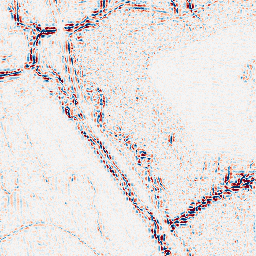
Category: wavelet
Decomposition family: wavelet_biorthogonal
Decomposition parameters: wavelet: bior4.4
level: 2
Upsampling method: sinc_hamming
Upsampling parameters: scale: 4
kernel_size: 16
Upsampling scale: 4